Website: walmart
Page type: billing-address
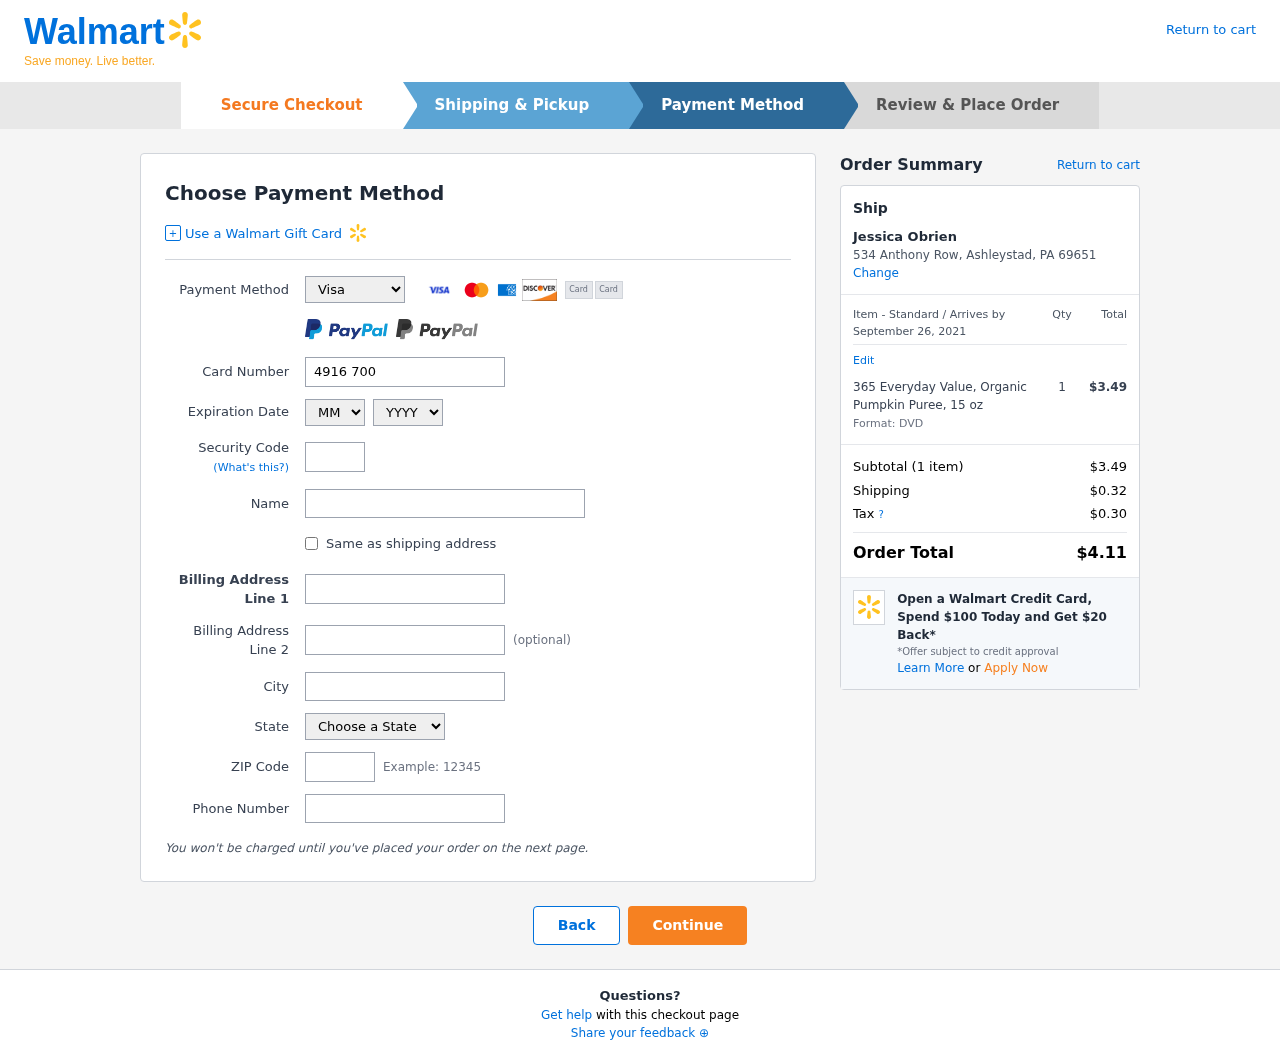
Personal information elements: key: PII_CARD_CVV
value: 481
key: PII_CARD_EXPIRY_MONTH
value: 12
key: PII_CARD_EXPIRY_YEAR
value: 30
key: PII_CARD_NUMBER
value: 4916 7009 5629 9119
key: PII_CARD_TYPE
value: Visa
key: PII_CITY
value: Ashleystad
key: PII_CITY_STATE_ZIP
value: Ashleystad, PA 69651
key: PII_FULLNAME
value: Jessica Obrien
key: PII_PHONE
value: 4058073140
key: PII_POSTCODE
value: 69651
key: PII_STATE
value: Pennsylvania
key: PII_STREET
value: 534 Anthony Row
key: PII_STREET2
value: Suite 384
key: PII_FULLNAME2
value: Jessica Obrien
Product elements: key: PRODUCT1_NAME
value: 365 Everyday Value, Organic Pumpkin Puree, 15 oz
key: PRODUCT1_PRICE
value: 3.49
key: PRODUCT1_QUANTITY
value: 1
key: PRODUCT1_DESC
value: Format: DVD
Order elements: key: ORDER_DELIVERY_DATE
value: September 26, 2021
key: ORDER_NUM_ITEMS
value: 1
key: ORDER_SUBTOTAL
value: $3.49
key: ORDER_SHIPPING_COST
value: $0.32
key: ORDER_TAX
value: $0.30
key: ORDER_TOTAL
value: $4.11